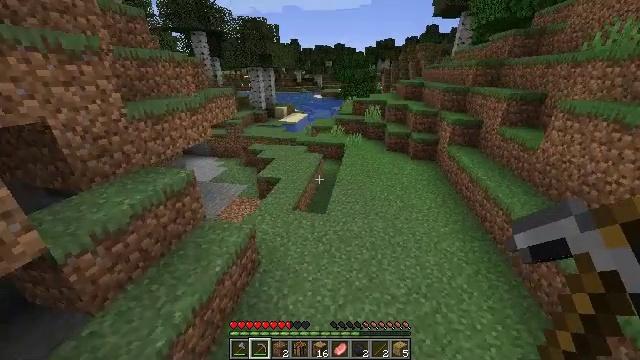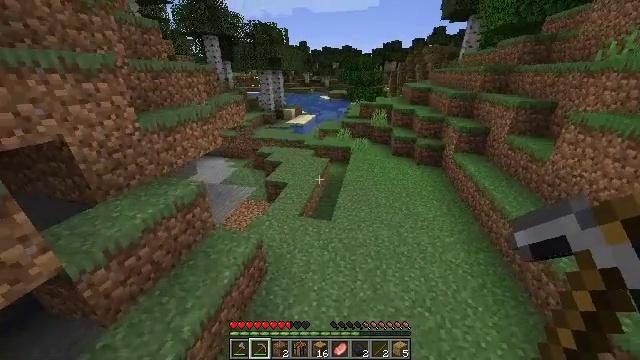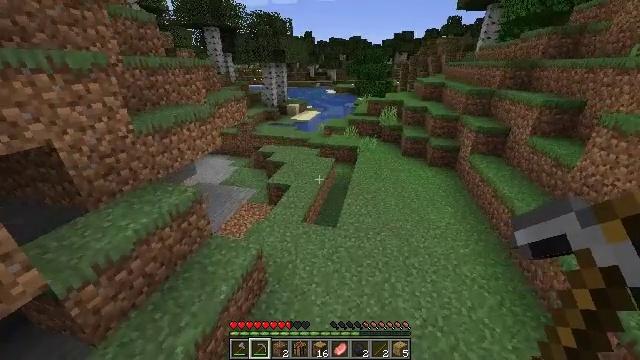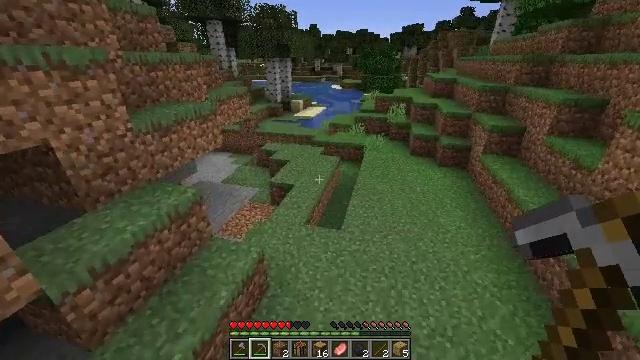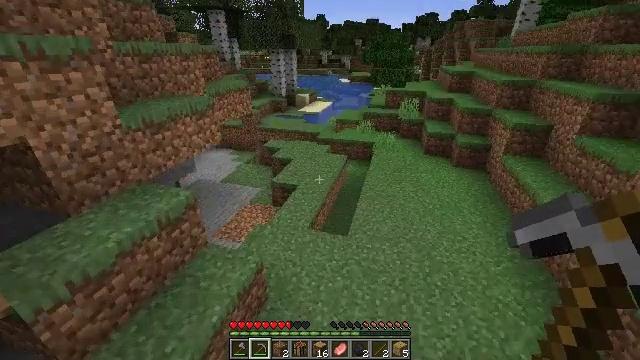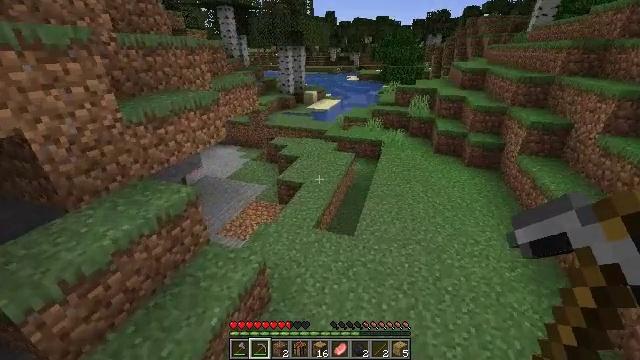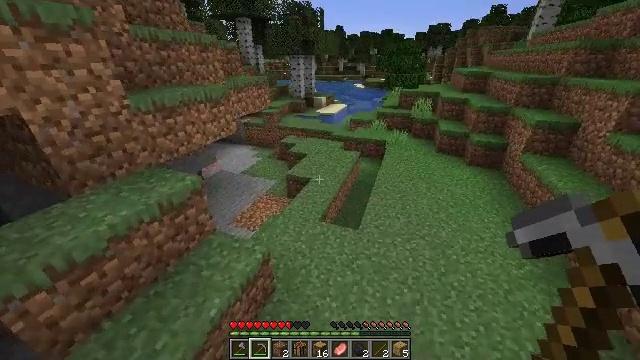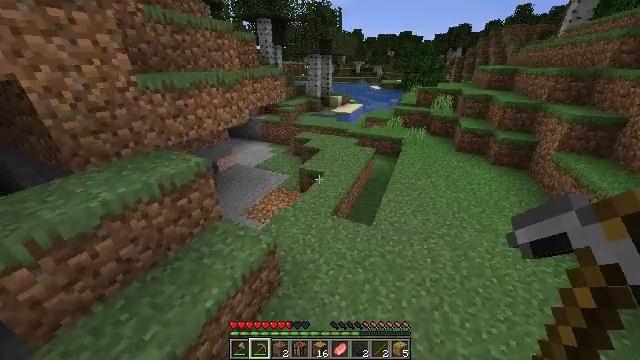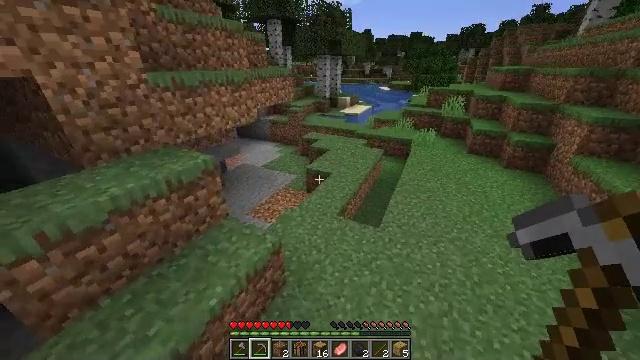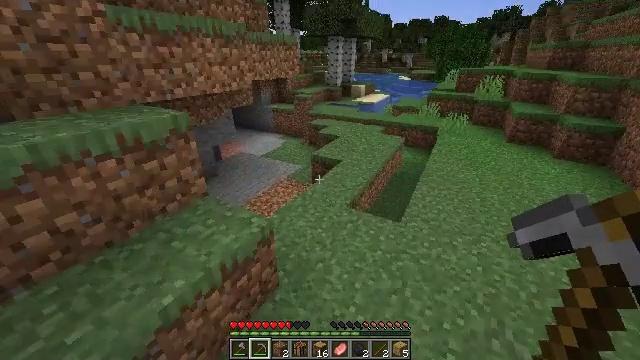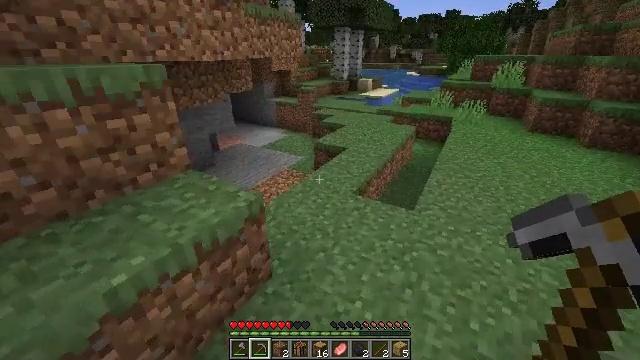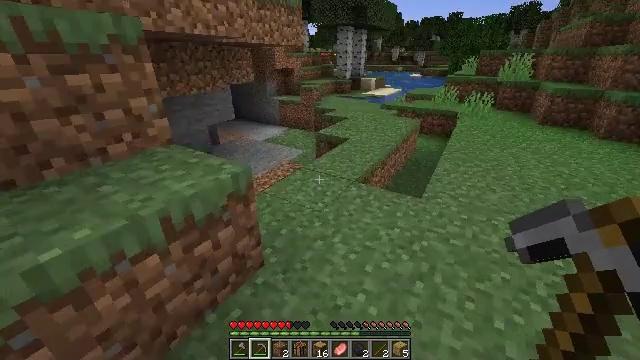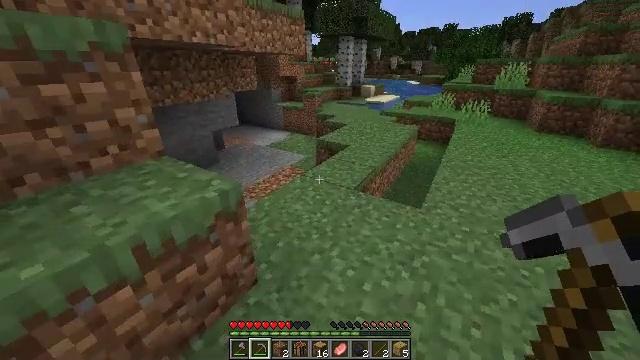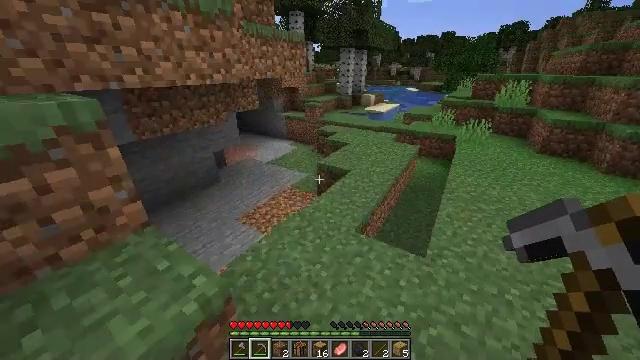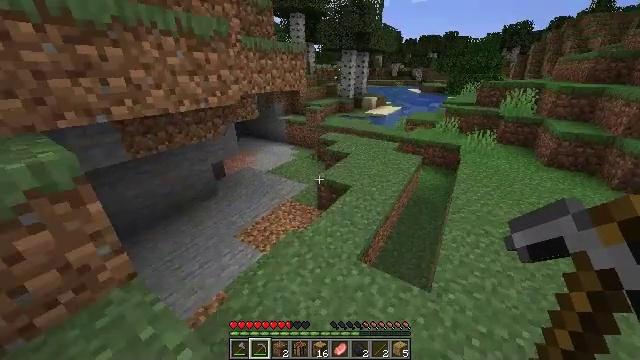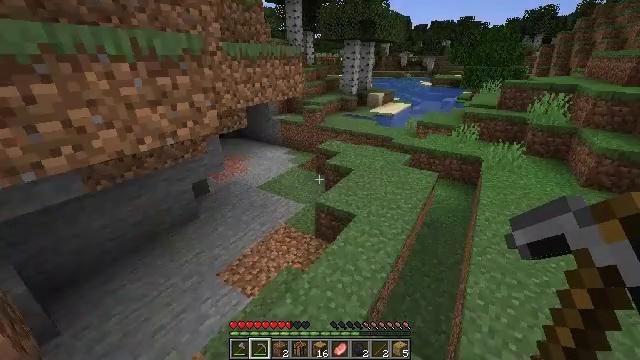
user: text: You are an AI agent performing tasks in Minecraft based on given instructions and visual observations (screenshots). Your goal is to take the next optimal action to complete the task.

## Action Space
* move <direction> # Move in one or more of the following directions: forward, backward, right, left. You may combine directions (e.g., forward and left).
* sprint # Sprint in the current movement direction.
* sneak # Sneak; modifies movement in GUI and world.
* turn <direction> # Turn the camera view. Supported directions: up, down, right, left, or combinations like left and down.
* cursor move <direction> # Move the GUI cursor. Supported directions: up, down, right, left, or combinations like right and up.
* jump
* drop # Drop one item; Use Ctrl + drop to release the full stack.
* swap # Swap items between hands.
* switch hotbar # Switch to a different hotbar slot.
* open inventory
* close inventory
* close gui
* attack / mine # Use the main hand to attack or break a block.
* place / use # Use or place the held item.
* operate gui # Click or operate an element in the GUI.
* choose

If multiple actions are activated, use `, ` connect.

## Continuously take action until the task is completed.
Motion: motion action
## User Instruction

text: Remove the lily pad floating on water.
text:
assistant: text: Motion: move forward, turn left, jump
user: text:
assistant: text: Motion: move forward, turn left, jump
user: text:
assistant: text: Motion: move forward, turn left, jump
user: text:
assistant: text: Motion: move forward, turn left, jump
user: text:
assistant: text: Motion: move forward, turn left, jump
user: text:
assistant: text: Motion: move forward, turn left, jump
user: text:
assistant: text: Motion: move forward, turn left, jump
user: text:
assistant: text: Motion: move forward, turn left, jump
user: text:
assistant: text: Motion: move forward, turn left, jump
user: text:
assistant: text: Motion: move forward, turn left, jump
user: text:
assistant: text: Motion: move forward, jump
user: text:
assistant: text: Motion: move forward, jump
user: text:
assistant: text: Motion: move forward, jump
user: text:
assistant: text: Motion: move forward, jump
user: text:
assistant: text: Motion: move forward, jump
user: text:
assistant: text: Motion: move forward, jump
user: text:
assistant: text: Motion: move forward, sprint, jump
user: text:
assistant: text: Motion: move forward, sprint, jump
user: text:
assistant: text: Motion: move forward, sprint, jump
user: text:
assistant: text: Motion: move forward, sprint, jump
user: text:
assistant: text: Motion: move forward, sprint, jump
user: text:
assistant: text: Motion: move forward, sprint, jump
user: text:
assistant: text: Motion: move forward, sprint, jump
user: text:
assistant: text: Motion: move forward, sprint, jump
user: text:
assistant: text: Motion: move forward, sprint, jump
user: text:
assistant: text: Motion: move forward, sprint, jump
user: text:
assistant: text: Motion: move forward, sprint, jump
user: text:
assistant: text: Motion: move forward, sprint, jump
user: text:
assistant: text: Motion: move forward and move right, sprint, jump
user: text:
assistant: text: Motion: move forward and move right, sprint, jump